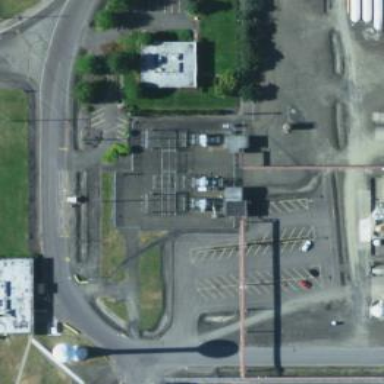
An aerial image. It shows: Industrial substation.